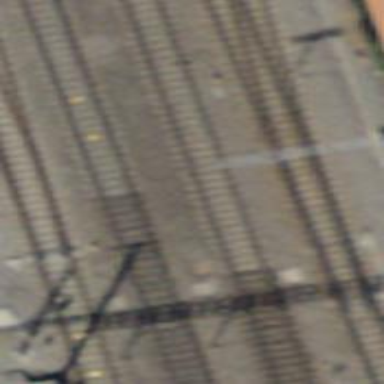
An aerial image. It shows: Solitary milestone along the railway.